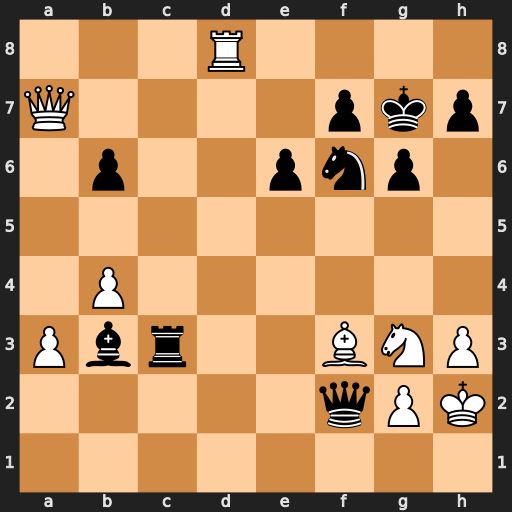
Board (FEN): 3R4/Q4pkp/1p2pnp1/8/1P6/Pbr2BNP/5qPK/8
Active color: w
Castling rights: -
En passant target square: -
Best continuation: Qe7 Qxg3+ Kxg3